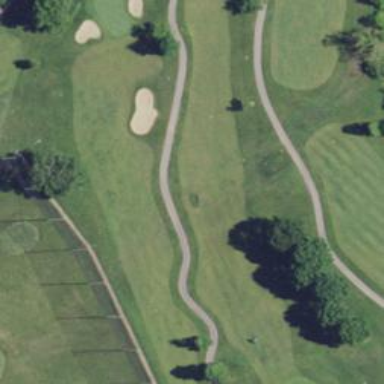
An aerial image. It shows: Golf hole.